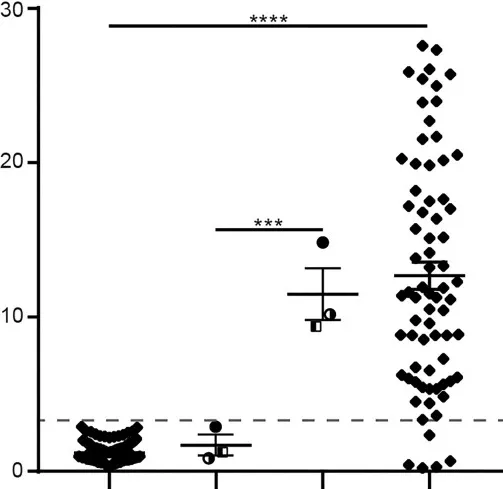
Normal SARS-CoV-2 RBD-specific IgG antibody titers in the plasma of the HVDRR patient and her parents. SARS-CoV-2 RBD-specific IgG antibody titers in the plasma from unexposed subjects (n = 200), subjects with a mild course of COVID-19 (n = 72) and from the HVDRR patient and her parent from 2018 and 21 days after COVID-19 in 2021. The dashed line represents the cut-off for the ELISA. Antibody titers are shown for each individual and as mean +- SEM; ***p < 0.005, ****p < 0.001. HVDRR patient (filled circles), pater (half-filled squares) and mater (half-filled circles).
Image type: pathology (fish)